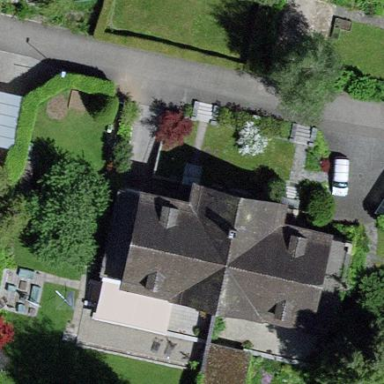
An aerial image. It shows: Terrace building.